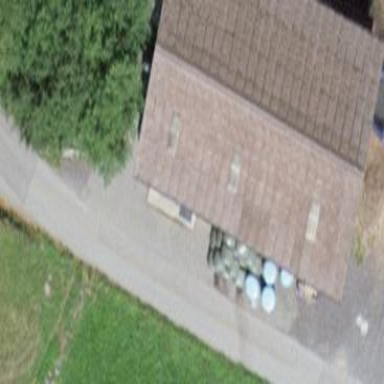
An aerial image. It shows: Rural barn.